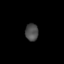
Tissue: lung
Cell type: T cells
Senescence score: 0.2284
Nuclear area (px): 217
Mean DAPI intensity: 77.129